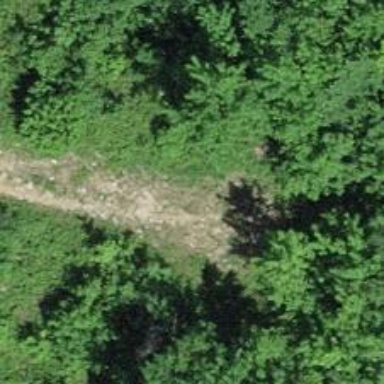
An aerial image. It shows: Track road with grade4 tracktype.